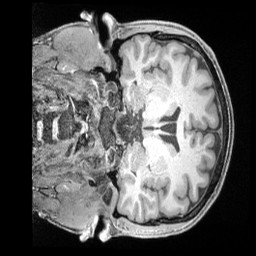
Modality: T1w
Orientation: coronal
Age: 37
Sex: male
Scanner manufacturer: siemens
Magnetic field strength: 3 T
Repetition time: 2 s
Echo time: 0.00211 s